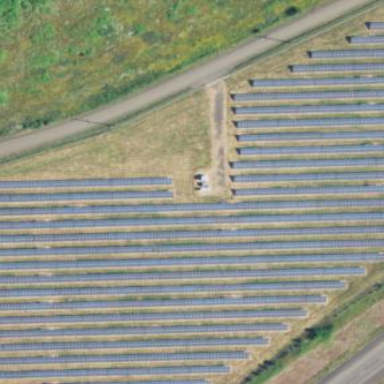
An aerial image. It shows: Solar power plant enclosed by fence. The plant generates electricity using photovoltaic technology.